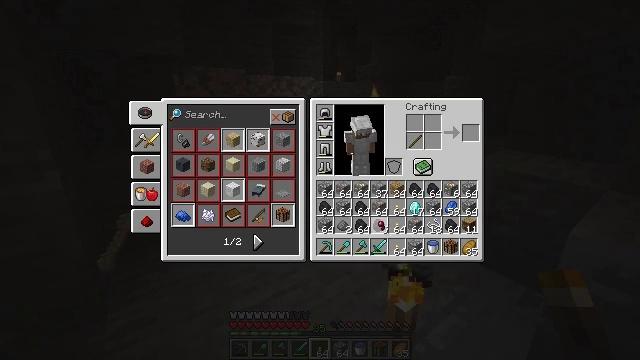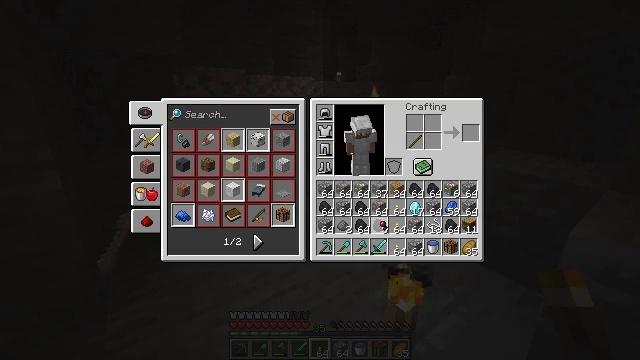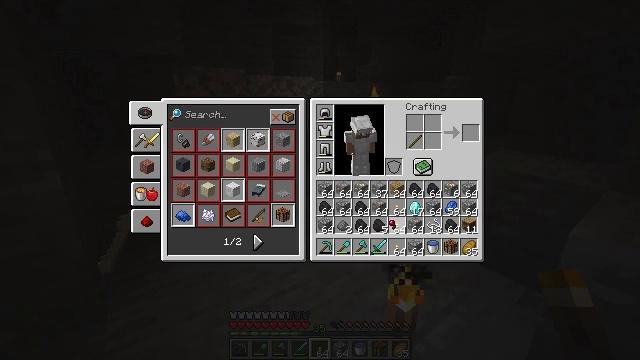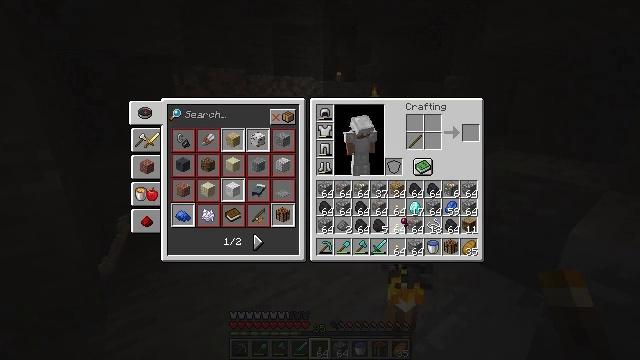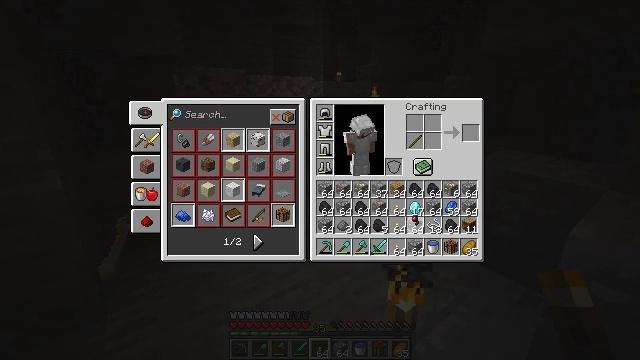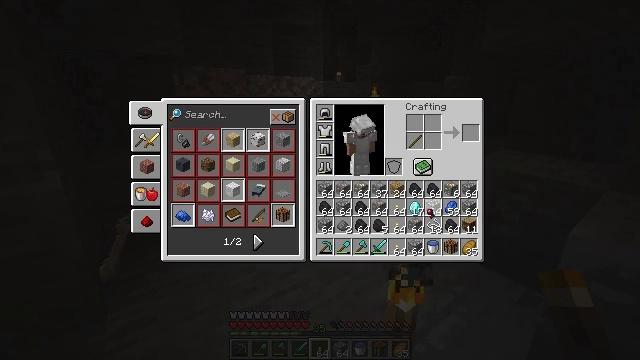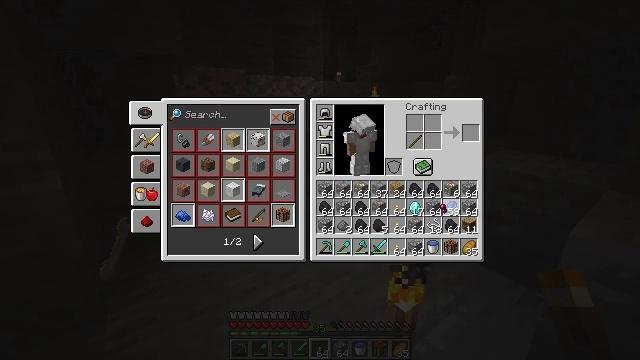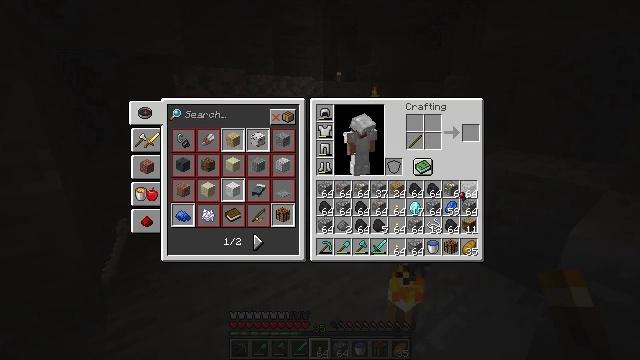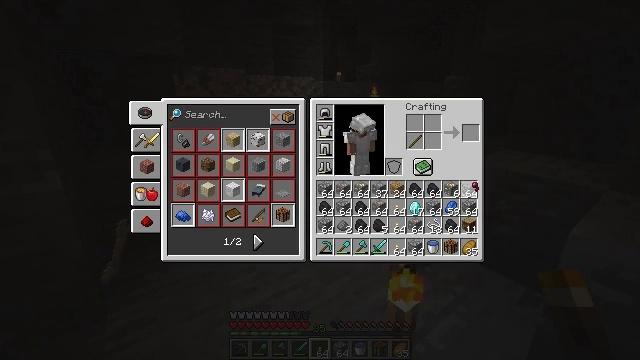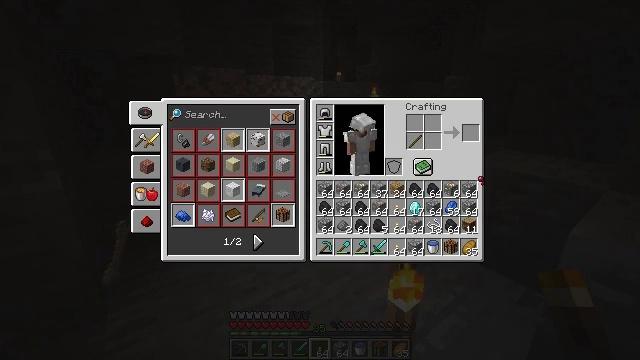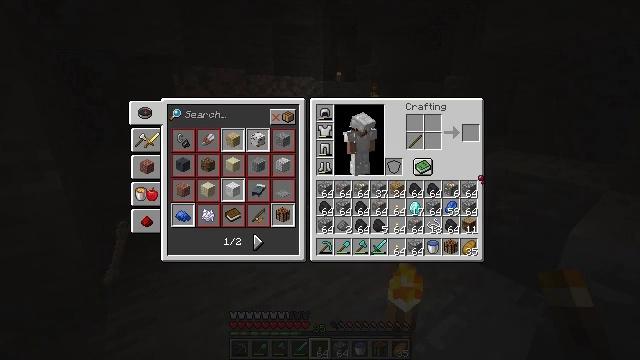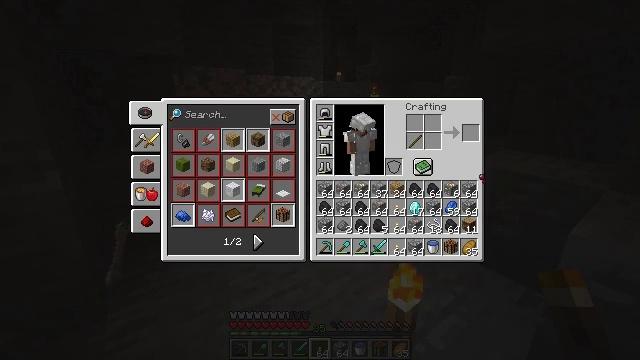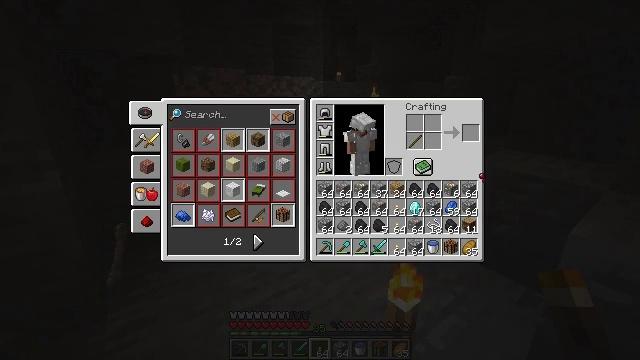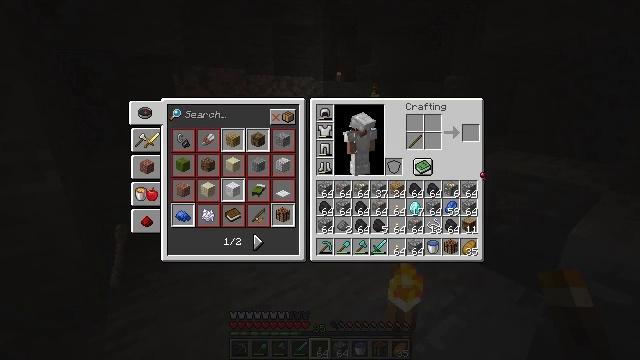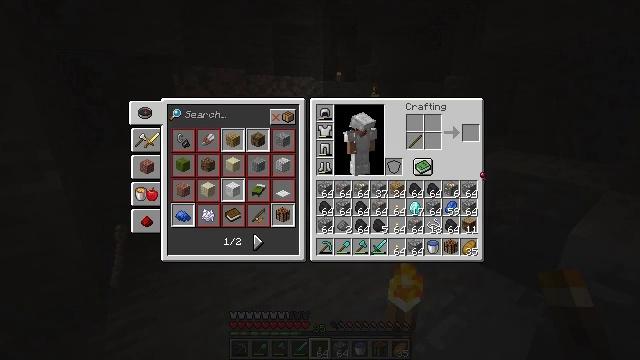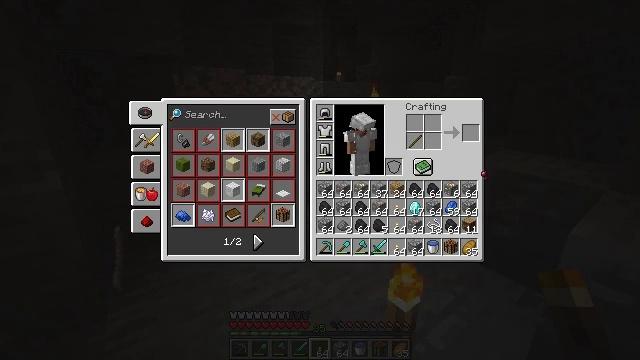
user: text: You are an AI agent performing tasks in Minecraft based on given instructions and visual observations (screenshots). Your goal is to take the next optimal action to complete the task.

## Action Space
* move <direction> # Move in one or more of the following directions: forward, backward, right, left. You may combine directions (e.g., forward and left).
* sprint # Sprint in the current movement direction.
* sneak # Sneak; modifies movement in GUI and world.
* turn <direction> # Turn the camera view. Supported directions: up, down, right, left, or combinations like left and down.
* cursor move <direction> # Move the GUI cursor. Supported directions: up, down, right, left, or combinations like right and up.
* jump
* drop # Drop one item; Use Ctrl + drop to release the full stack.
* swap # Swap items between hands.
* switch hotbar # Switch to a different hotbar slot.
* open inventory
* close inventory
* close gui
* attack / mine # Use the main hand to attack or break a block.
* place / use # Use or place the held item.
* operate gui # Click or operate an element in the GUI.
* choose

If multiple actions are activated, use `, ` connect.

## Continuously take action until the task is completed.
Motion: motion action
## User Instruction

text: Drop a string.
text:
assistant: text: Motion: no_op
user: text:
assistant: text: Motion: cursor move right
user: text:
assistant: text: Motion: cursor move right
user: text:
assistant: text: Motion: cursor move right
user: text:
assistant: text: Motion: cursor move right
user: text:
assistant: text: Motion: cursor move right
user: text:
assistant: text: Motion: cursor move right and up
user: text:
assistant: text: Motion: cursor move right and up
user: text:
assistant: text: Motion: no_op
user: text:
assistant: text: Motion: no_op
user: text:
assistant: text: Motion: no_op
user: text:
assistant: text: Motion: no_op
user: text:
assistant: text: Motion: no_op
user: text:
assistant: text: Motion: no_op
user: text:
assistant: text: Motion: no_op
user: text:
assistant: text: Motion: no_op
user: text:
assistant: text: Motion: no_op
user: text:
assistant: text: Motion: no_op
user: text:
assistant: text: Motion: no_op
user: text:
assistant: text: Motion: no_op
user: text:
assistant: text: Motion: no_op
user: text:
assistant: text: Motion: no_op
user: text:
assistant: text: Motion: no_op
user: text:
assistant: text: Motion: cursor move down
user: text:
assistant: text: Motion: cursor move left and down
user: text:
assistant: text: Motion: cursor move left and down
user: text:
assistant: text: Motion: cursor move left and down
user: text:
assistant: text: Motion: cursor move left
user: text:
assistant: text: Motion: no_op
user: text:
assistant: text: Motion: no_op